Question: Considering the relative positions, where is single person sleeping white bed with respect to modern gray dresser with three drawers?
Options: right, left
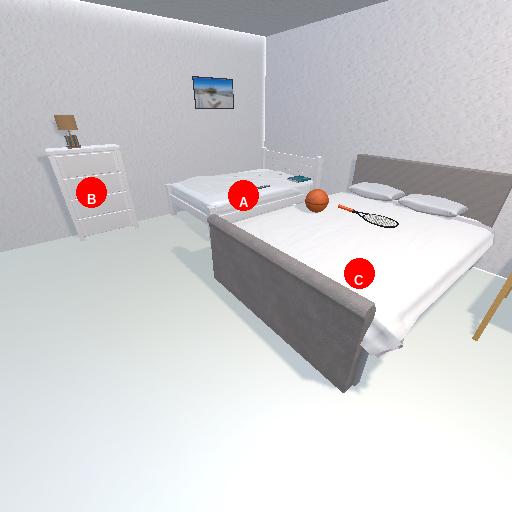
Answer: right